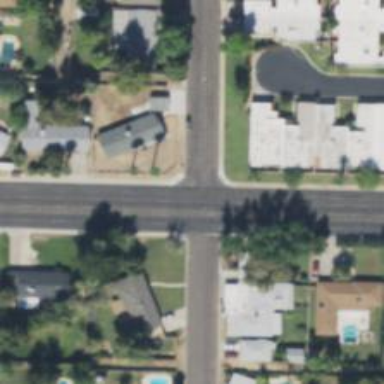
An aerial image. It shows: Road with stop sign.